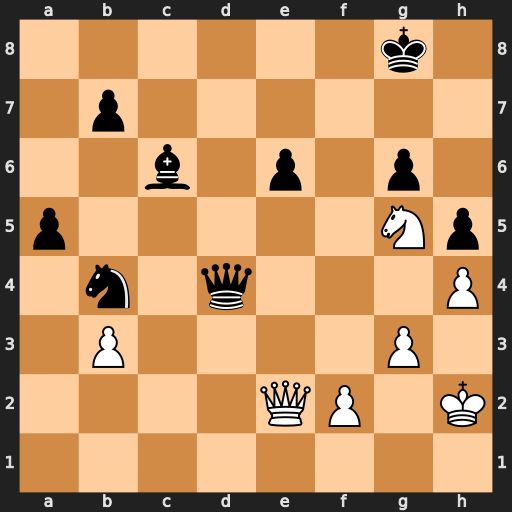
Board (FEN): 6k1/1p6/2b1p1p1/p5Np/1n1q3P/1P4P1/4QP1K/8
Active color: w
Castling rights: -
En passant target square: -
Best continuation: Qxe6+ Kh8 Qc8+ Kg7 Ne6+